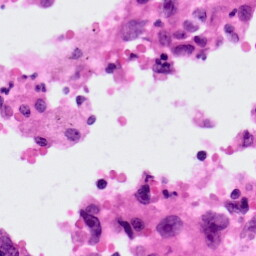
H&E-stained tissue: Lung